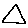
Label: triangle